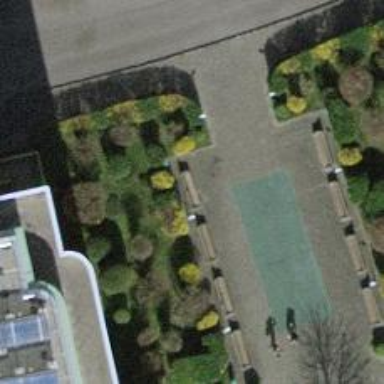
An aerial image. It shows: Concrete bench.